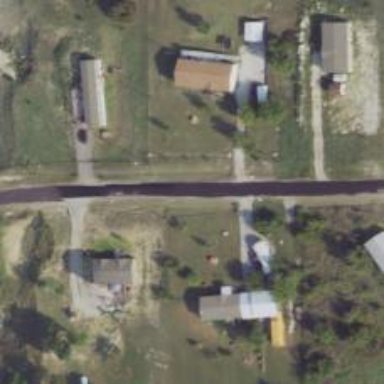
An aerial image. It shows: Residential road.